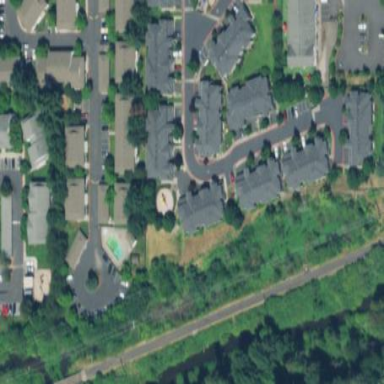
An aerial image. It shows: Residential area with apartments.